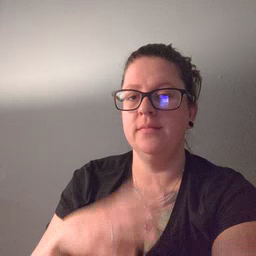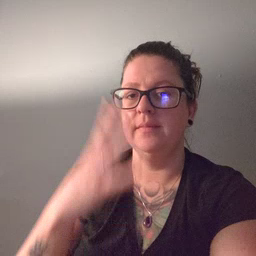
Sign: sleep